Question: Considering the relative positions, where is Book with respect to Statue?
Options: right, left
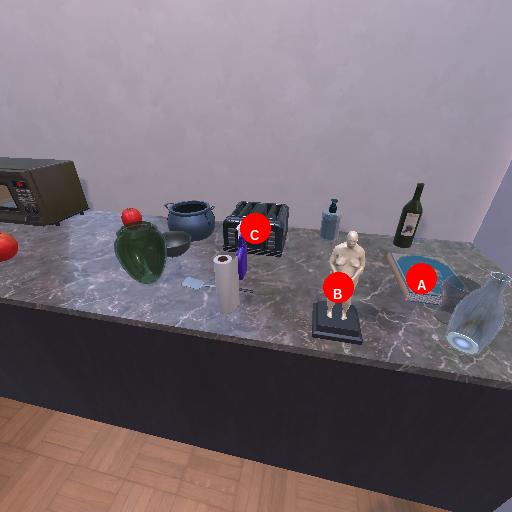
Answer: right